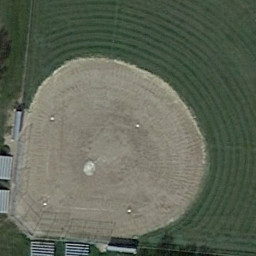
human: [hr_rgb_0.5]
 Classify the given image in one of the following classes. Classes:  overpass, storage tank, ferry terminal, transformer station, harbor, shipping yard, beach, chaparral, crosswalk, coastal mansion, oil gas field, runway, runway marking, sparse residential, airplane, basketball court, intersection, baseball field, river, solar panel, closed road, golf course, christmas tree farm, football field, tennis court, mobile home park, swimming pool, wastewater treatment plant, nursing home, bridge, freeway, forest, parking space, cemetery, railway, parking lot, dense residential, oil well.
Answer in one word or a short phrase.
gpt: baseball field